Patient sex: M
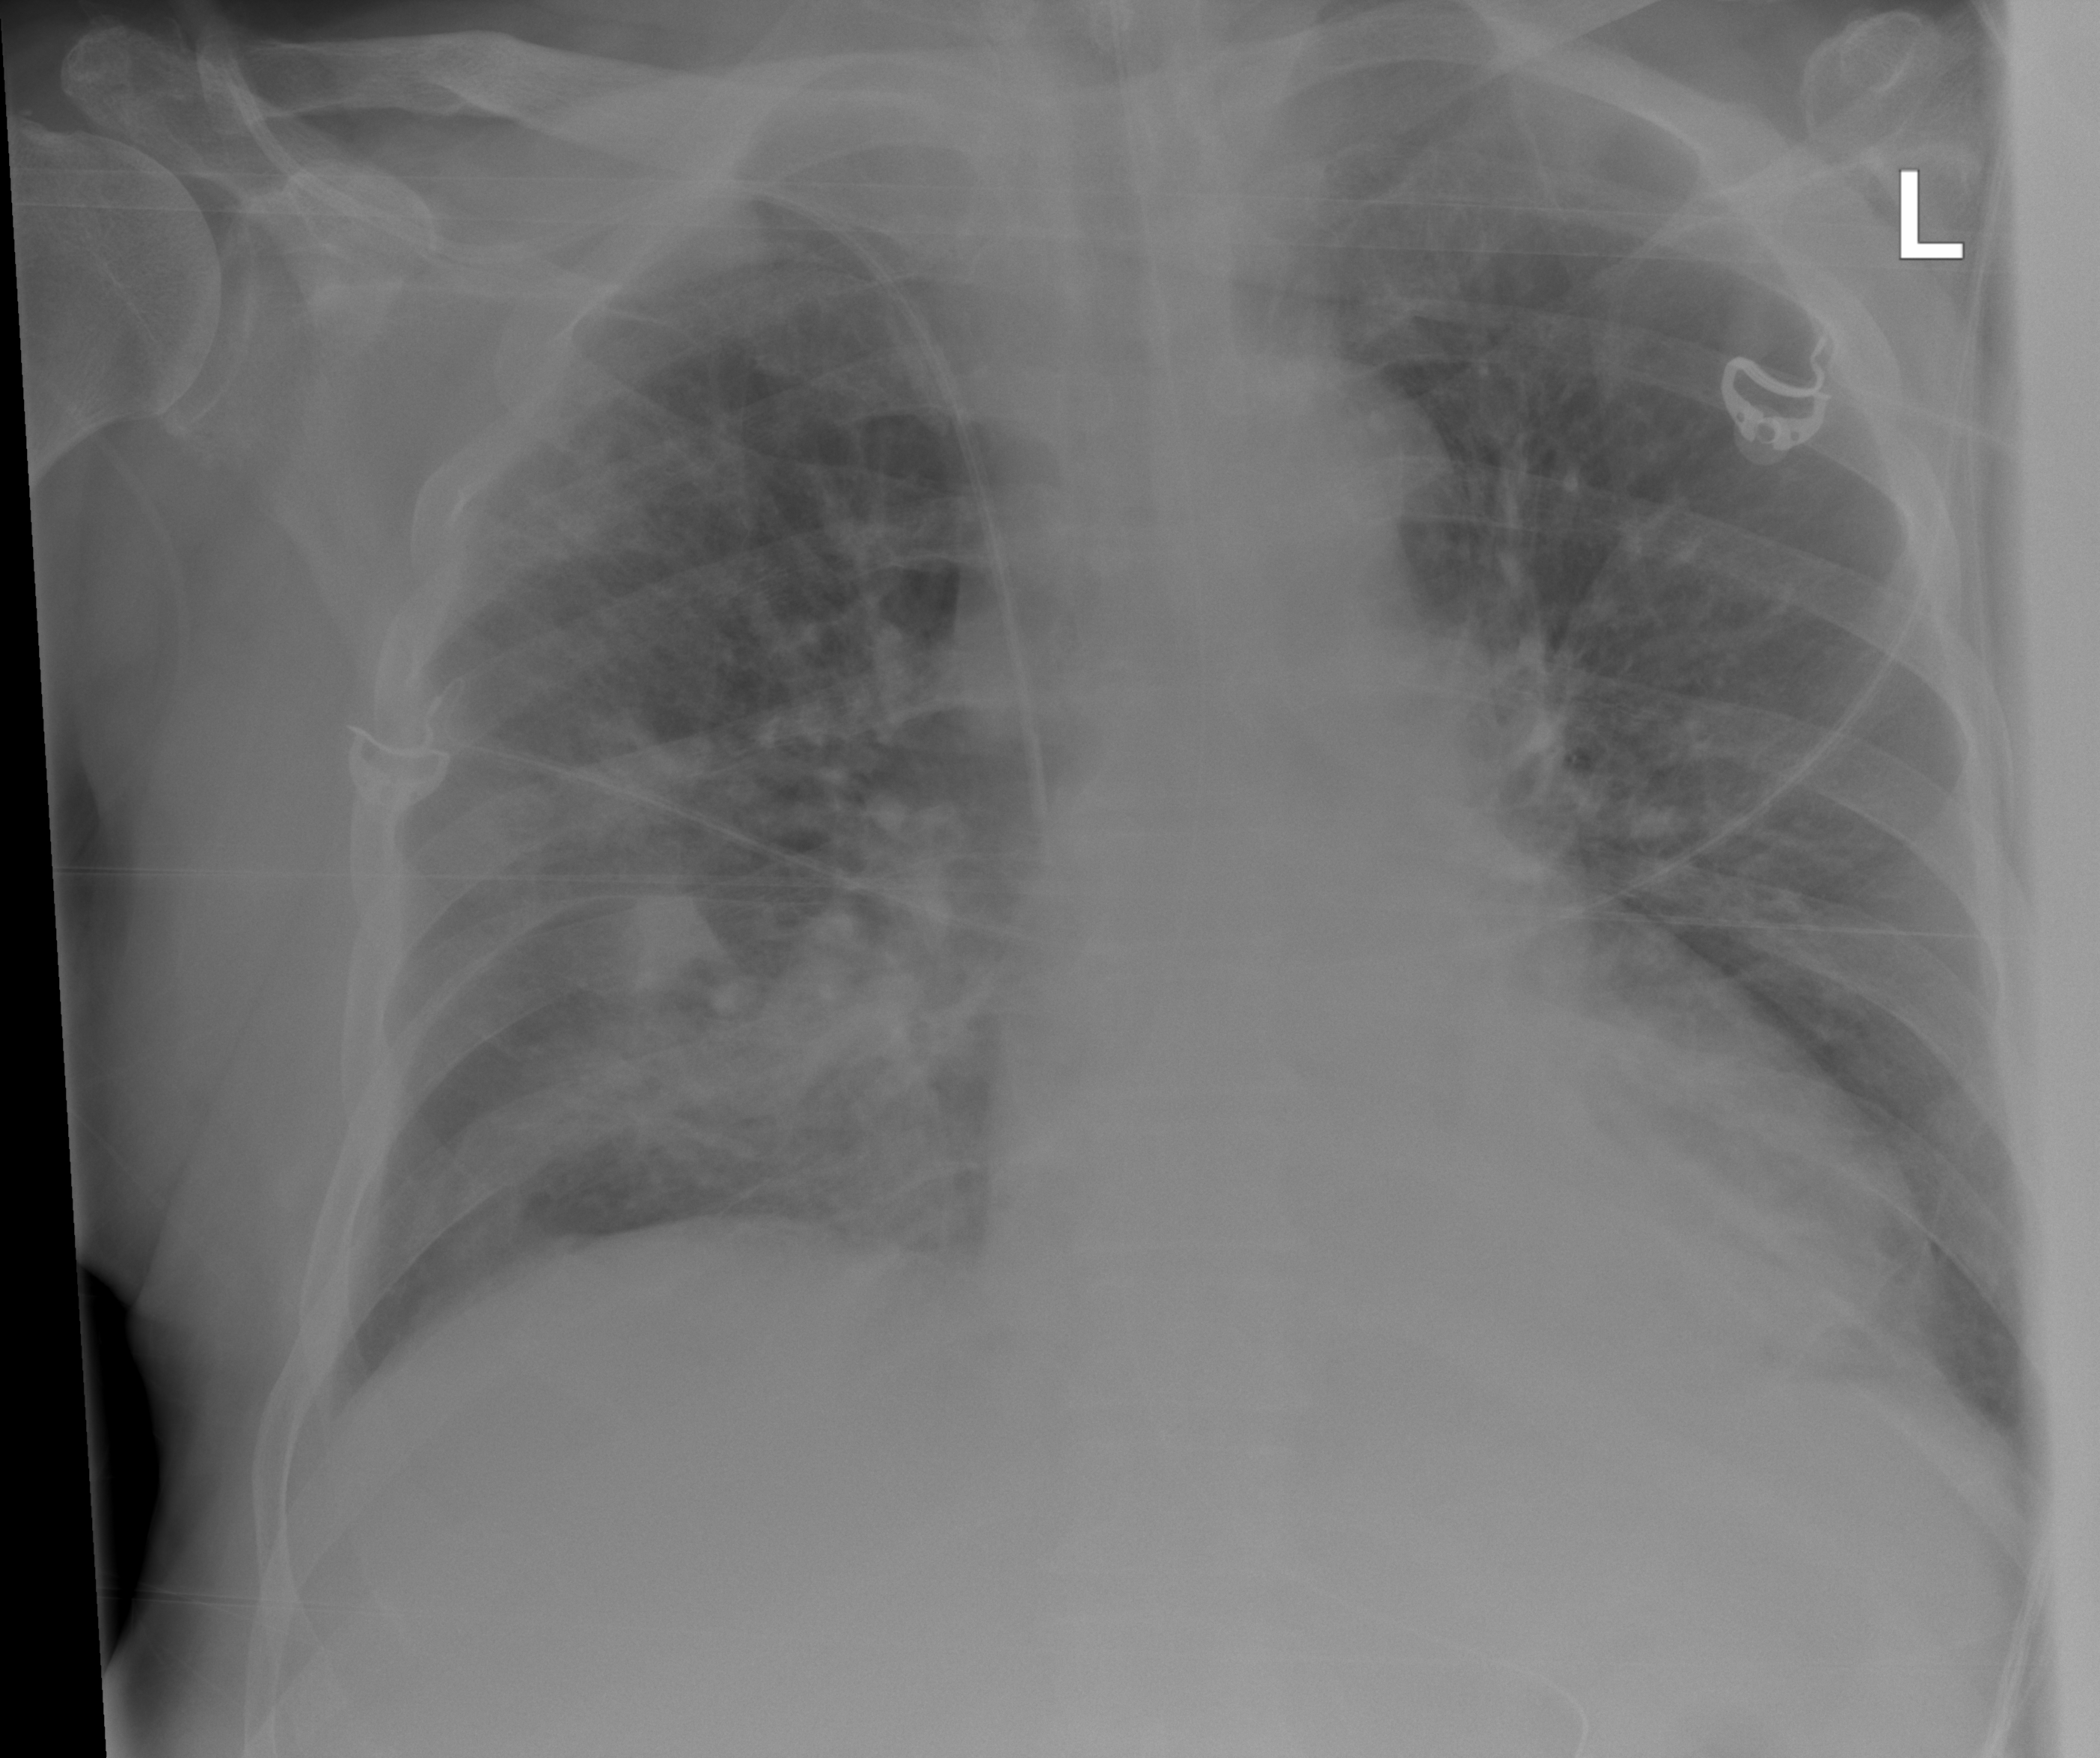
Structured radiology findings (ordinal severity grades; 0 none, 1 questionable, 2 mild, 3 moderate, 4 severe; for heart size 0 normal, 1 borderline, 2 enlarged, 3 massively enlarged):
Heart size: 2
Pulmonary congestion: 1
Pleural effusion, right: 2
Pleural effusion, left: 0
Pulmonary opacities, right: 3
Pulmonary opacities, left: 0
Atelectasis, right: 2
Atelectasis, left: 0